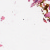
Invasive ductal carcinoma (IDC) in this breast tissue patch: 0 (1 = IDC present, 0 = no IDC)